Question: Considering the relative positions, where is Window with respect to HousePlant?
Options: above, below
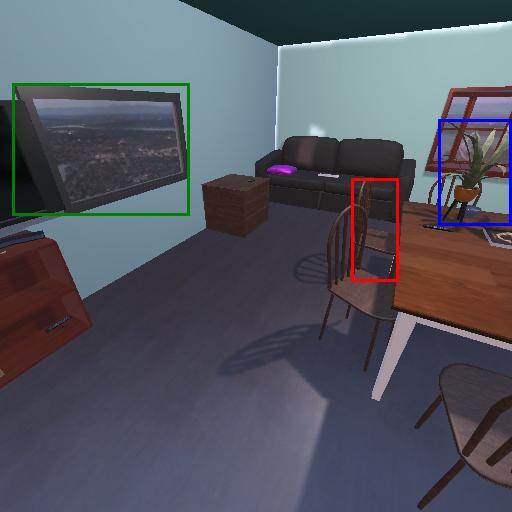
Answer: above